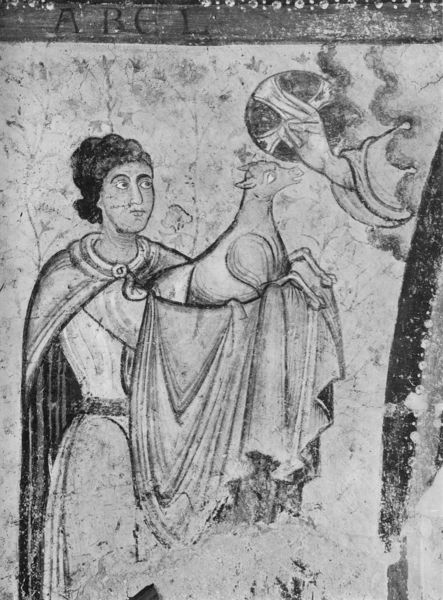
Titel: San Jacopo in Grissiano
Standort: Meran (EU - I - Südtirol)
Schlagwörter: gott, hand, himmel, mann, umhang, weiß, wolken, finger, grau, schwarz, zeichnung, blick, gürtel, hund, tier, tuch, wolke, arme, bibel, falten, mensch, schauen, gewand, haare, mantel, brosche, kuh, wandmalerei, mond, lamm, kreuz, religion, geben, mosaik, schein, heiligenschein, ausgestreckt, jesus, christlich, segen, segnen, segnung, opfer, fresko, christentum, latein, abraham, lamm gottes, mensh, opfergabe, firnament, abel, hiööel, öann, arel